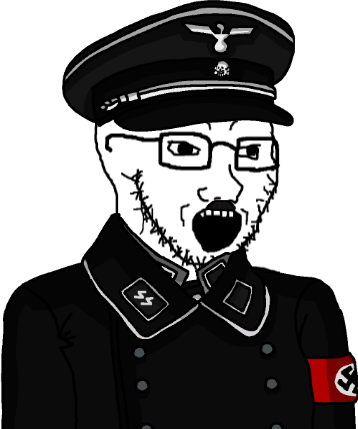
Label: 5_Soyjak